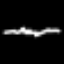
Label: squiggle